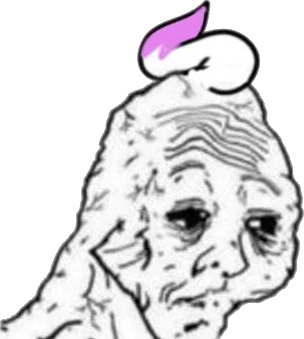
Label: 5_Yes_Honey